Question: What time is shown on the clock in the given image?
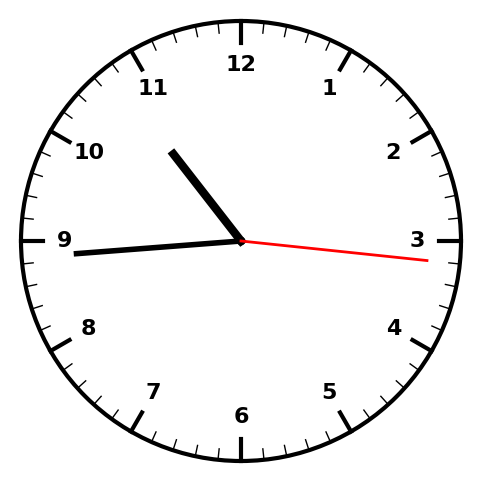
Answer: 10:44:16